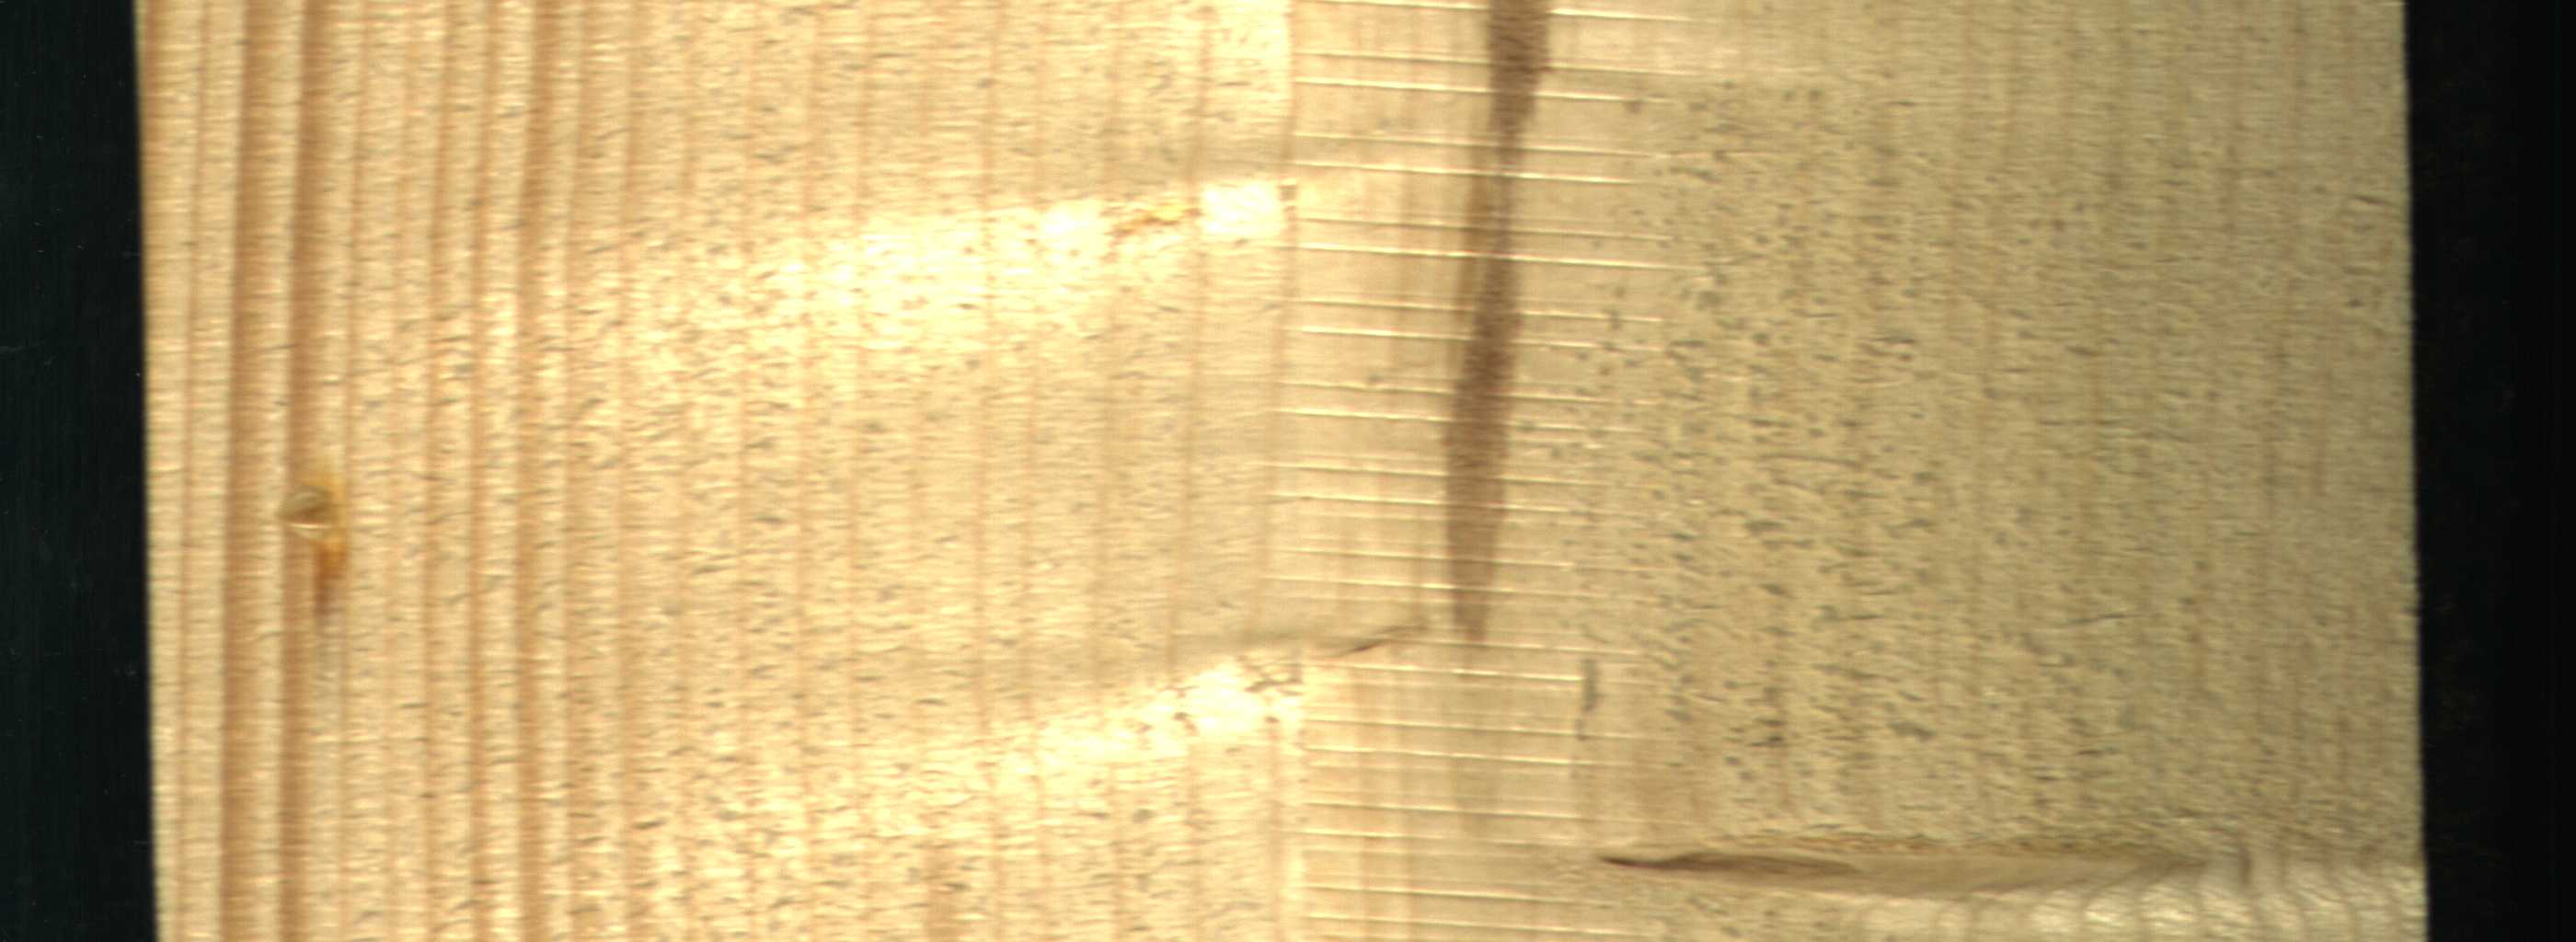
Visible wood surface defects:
Marrow
resin
Live_Knot